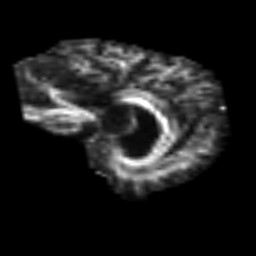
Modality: FA
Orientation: sagittal
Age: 67
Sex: male
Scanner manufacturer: siemens
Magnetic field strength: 3 T
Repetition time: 3.2 s
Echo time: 0.081 s